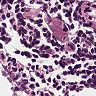
Metastatic tissue present: no